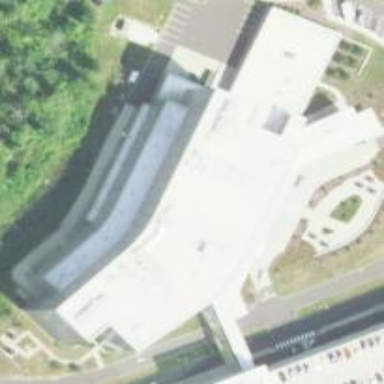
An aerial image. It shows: Healthcare clinic within hospital building.